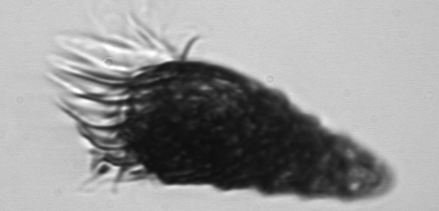
Label: Laboea_strobila